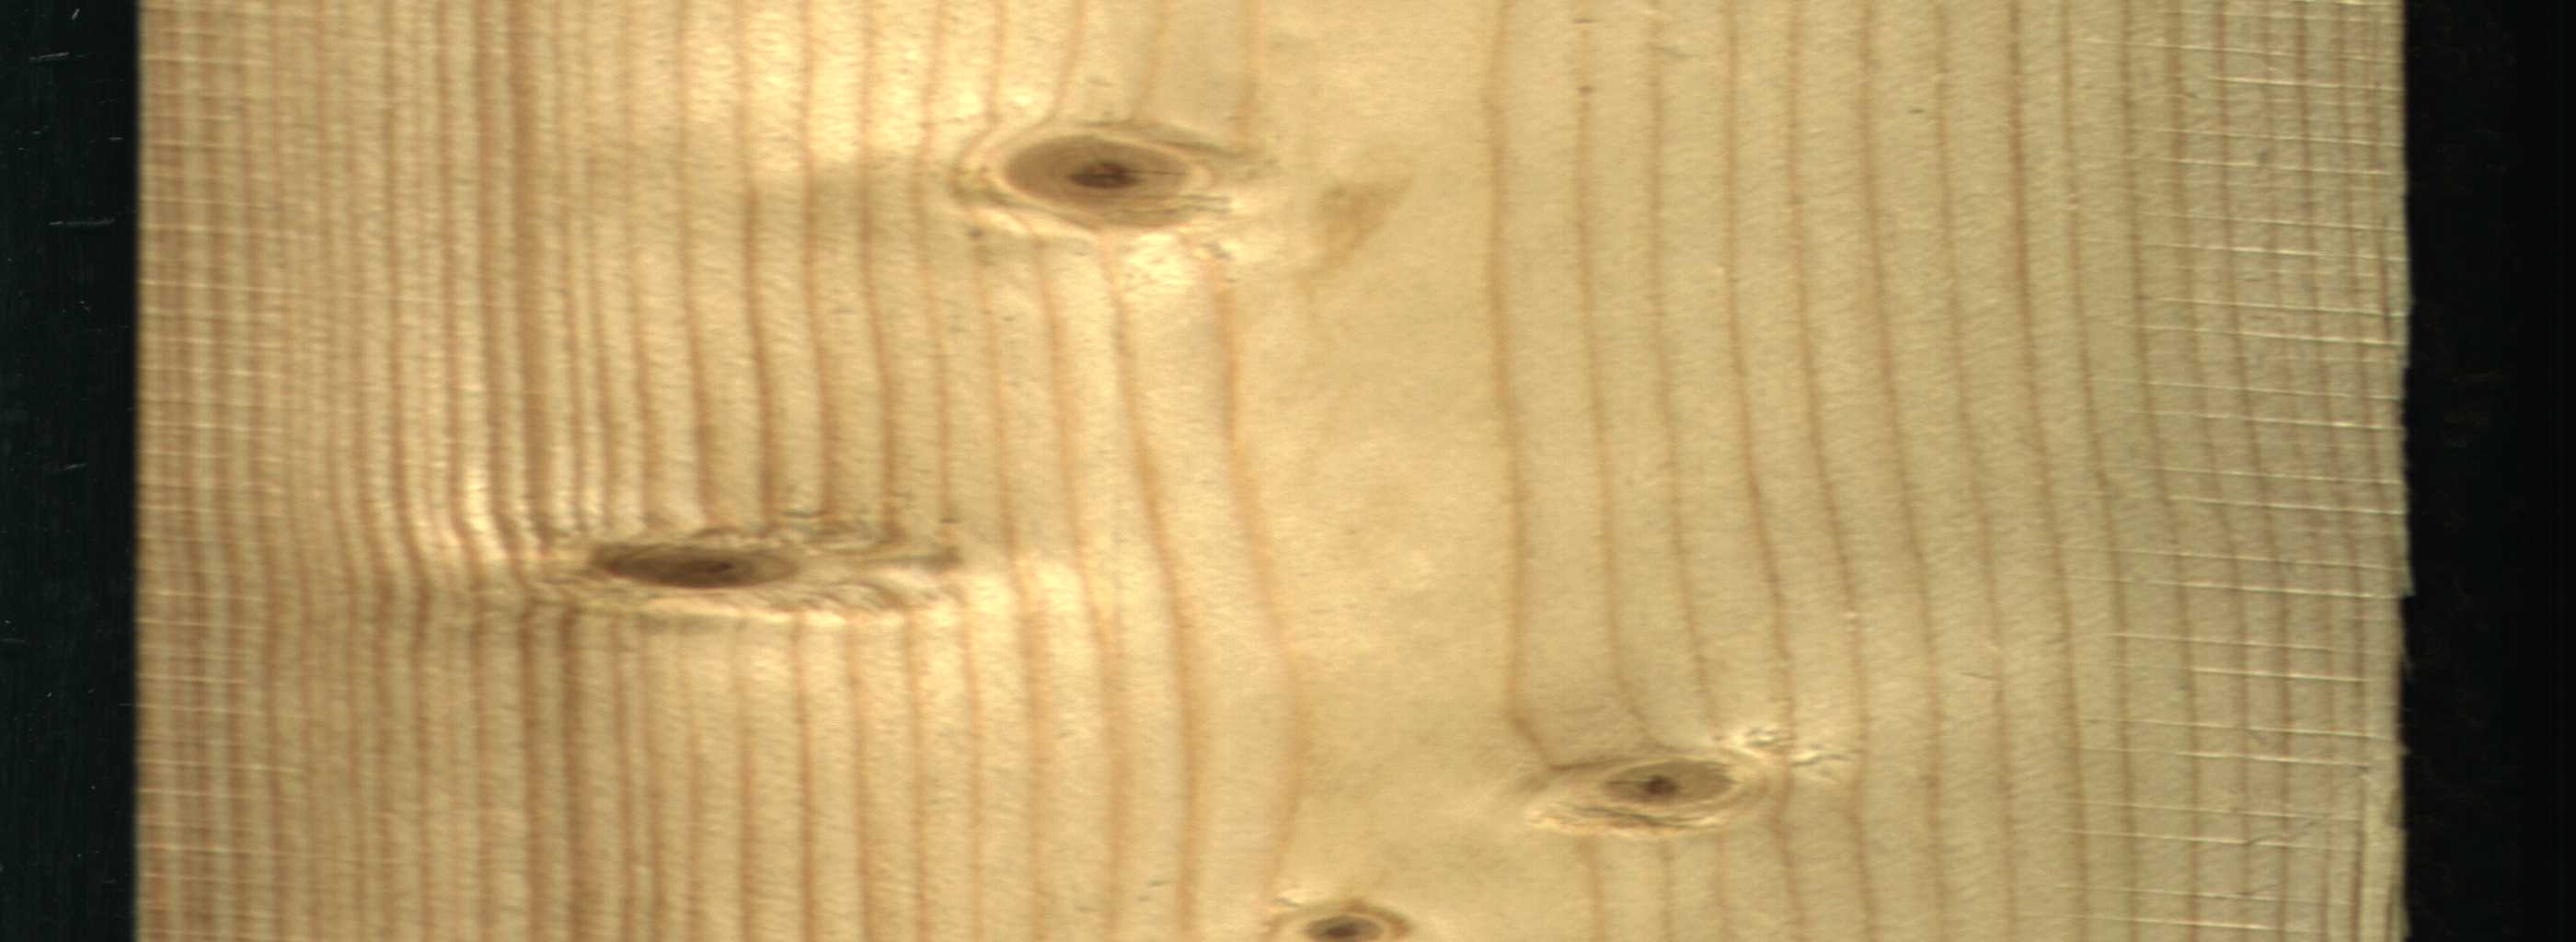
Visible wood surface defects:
Live_Knot
Live_Knot
Live_Knot
Live_Knot